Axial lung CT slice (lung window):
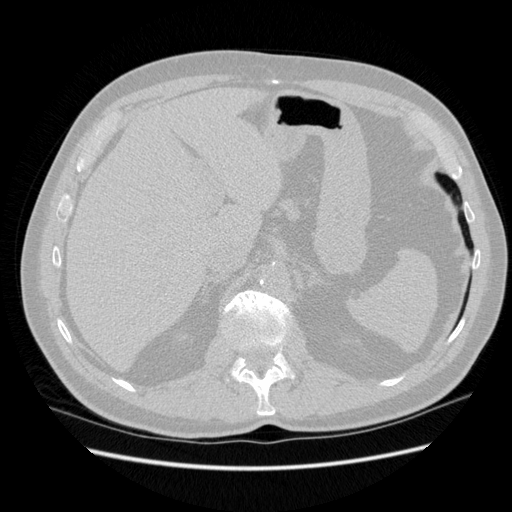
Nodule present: no